Question: I'm new to KnockOut. I've followed along the tutorial on there site and I'm now trying to use that knowledge in my project for school.
Unfortunately I'm stuck. I want to dynamically fill my text from a local JSON file.
I have debugged and my code for fetching the data works, but doesn't show on my HTML page.
A piece of my View:
'''
<p data-bind="text: level.assignment">
replace dynamically
</p>
'''
KnockOut is connected to my HTML because other bindings work.
My ViewModel
'''
//Class to represent the Level
function Level(id, assignment, videoURL) {
var self = this;
self.id = id;
self.assignment = assignment;
self.videoURL = videoURL;
}
function LevelViewModel(id) {
//Data
var self = this;
self.id = id;
self.level = ko.computed(function () {
//fetching the local json
$.get('/Data/Text2Speech.json', "", function (data, textStatus, jqXHR) {
if (textStatus != "success") {
return "not found";
}
//Make the level object
self.level = new Level(data.exercise[self.id - 1].id, data.exercise[self.id - 1].assignment, data.exercise[self.id - 1].videoURL);
return self.level;
});
}, this);
};
'''
The debugging window.

What am I doing wrong?
Thanks
My JSFiddle <URL>
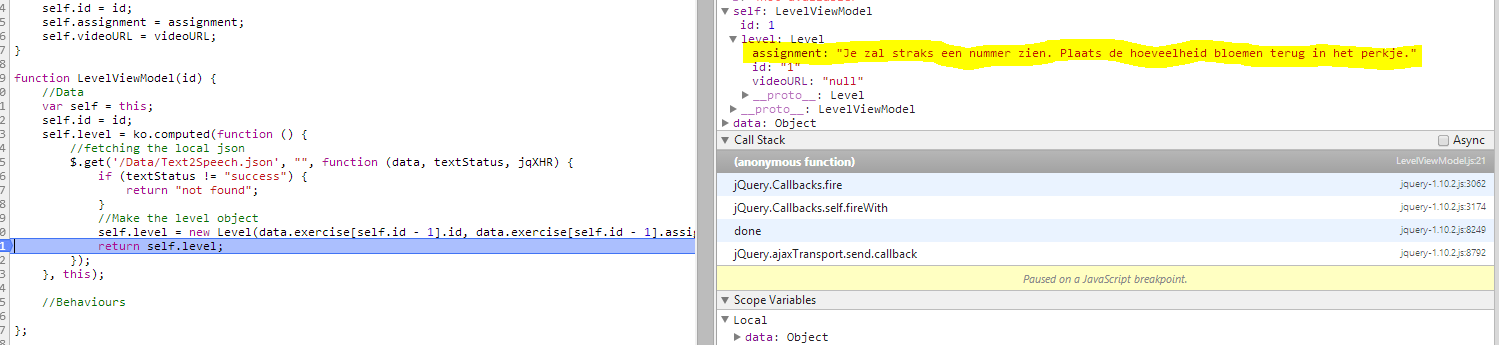
Answer: Try this
'''
<p data-bind="text: level().assignment">replace dynamically</p>
'''
instead of
'''
<p data-bind="text: level.assignment">replace dynamically</p>
'''
Here is the <URL>